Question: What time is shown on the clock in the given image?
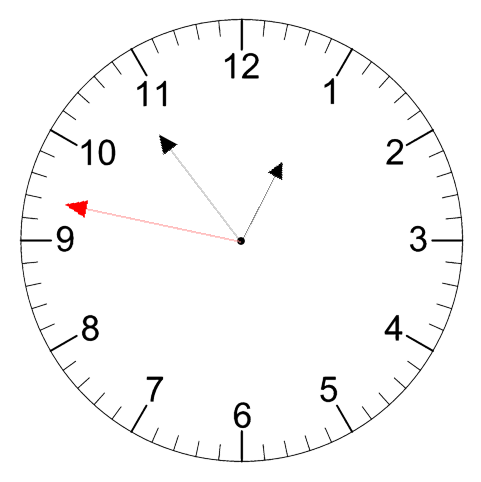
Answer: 12:53:47